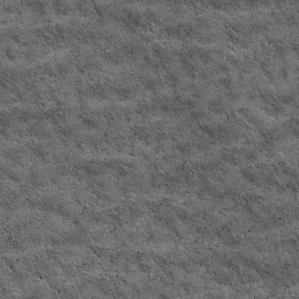
Label: non_frost